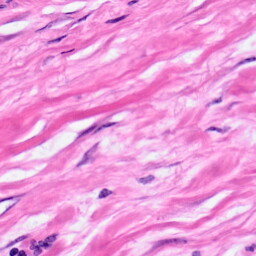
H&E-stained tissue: Pancreatic